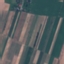
Land use / land cover class: AnnualCrop